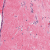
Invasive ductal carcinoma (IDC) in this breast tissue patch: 1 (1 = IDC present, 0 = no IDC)